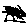
Label: square